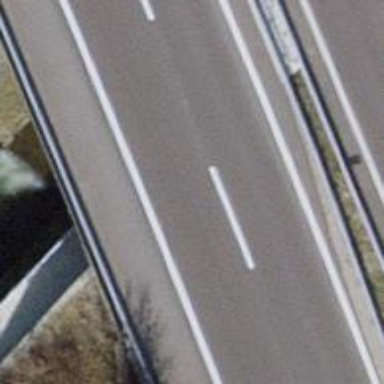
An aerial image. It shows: Asphalt bridge over motorway.